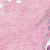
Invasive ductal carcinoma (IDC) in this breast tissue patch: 0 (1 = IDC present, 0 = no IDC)